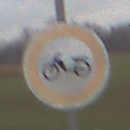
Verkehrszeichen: VerbotMofas
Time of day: Midday
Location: Outdoor (RoadRail)
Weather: Overcast
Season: NotSpecified
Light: Natural